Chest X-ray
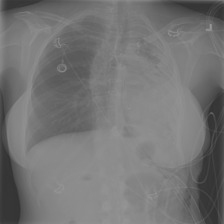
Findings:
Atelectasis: negative
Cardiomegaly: negative
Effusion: negative
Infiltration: negative
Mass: negative
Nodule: negative
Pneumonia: negative
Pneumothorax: negative
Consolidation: negative
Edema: negative
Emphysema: negative
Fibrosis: negative
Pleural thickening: negative
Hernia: negative